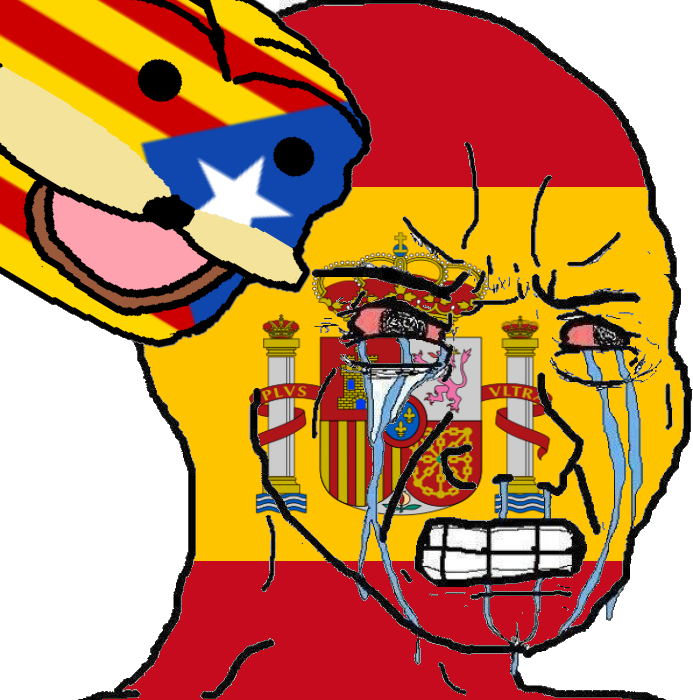
Label: 5_Crying_Wojak